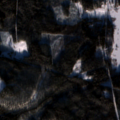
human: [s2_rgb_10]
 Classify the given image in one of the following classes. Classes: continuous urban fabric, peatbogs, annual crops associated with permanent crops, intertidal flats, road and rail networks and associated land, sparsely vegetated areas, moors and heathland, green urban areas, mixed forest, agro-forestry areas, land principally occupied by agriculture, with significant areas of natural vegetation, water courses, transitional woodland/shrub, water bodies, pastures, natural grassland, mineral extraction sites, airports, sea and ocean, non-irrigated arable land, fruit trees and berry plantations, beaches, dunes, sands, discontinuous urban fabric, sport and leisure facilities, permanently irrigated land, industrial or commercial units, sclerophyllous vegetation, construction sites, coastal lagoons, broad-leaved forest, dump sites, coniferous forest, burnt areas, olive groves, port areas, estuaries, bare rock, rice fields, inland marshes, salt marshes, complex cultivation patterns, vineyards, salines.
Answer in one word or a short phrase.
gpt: coniferous forest, mixed forest, transitional woodland/shrub, water bodies